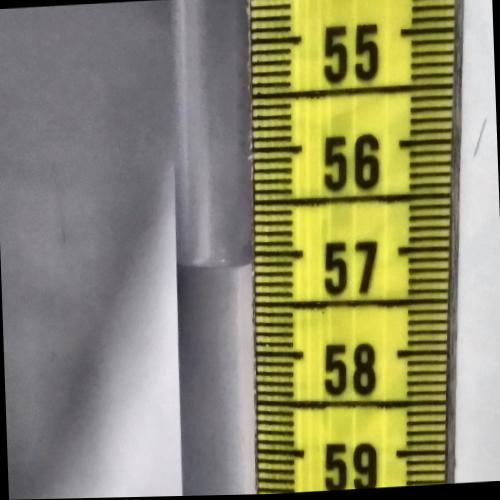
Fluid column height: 57.1 cm